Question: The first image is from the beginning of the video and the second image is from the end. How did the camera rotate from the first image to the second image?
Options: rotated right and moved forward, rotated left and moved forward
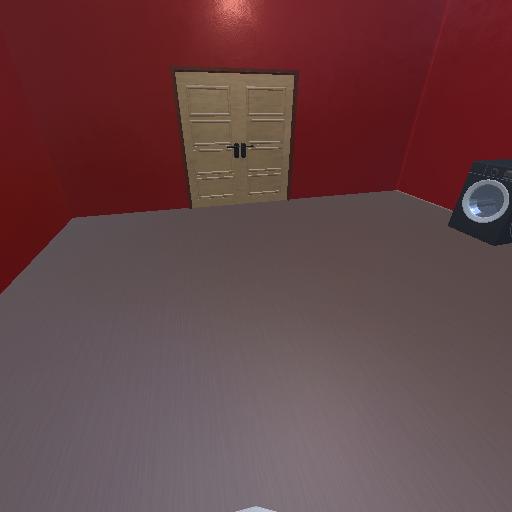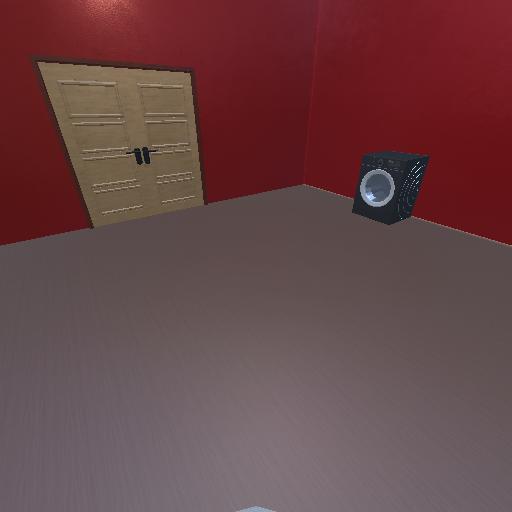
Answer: rotated right and moved forward